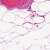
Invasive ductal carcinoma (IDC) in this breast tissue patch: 0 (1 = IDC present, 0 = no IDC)